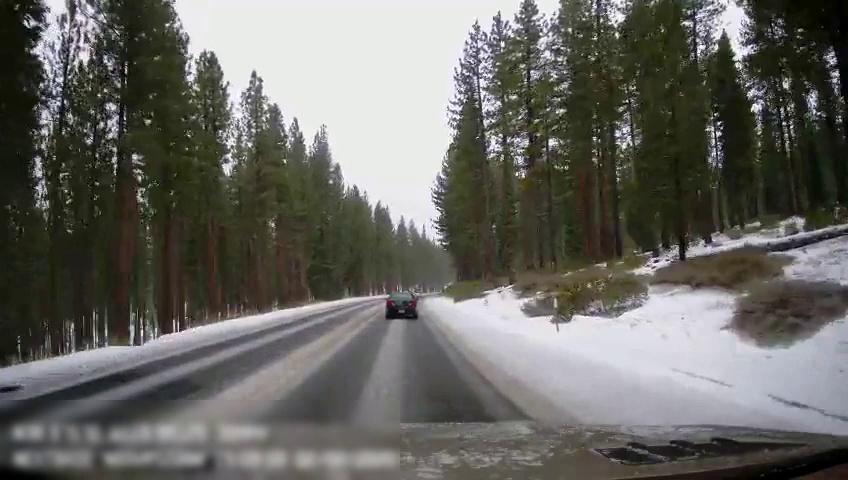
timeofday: Day
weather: Snowy
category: Drivable Space
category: Vehicles | Car